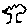
Label: tree